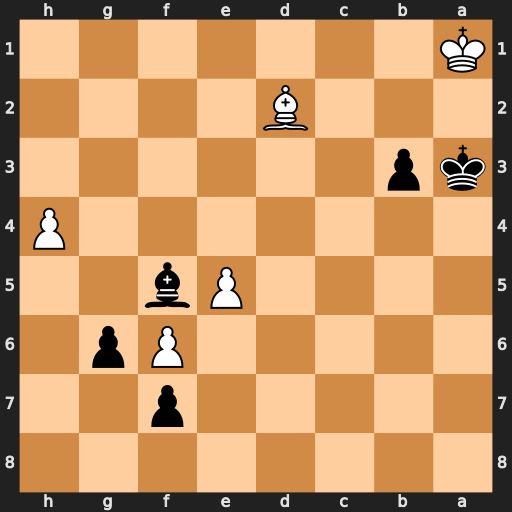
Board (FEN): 8/5p2/5Pp1/4Pb2/7P/kp6/3B4/K7
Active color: b
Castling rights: -
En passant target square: -
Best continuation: b2#